Question: How can I make this layout:

This is my xml code so far:
'''
<?xml version="1.0" encoding="utf-8"?>
<LinearLayout xmlns:android="http://schemas.android.com/apk/res/android"
android:layout_width="fill_parent"
android:layout_height="fill_parent"
android:orientation="vertical">
<TextView
android:id="@+id/exampleText"
android:layout_width="wrap_content"
android:layout_height="wrap_content"
android:text="Push the button"
android:background="#ffff00"
android:textColor="#000000"
android:textStyle="bold"
android:paddingLeft="5dip"
android:paddingRight="5dip"
android:layout_weight="1"/>
<Button
android:id="@+id/exampleButton"
android:layout_width="fill_parent"
android:layout_height="wrap_content"
android:text="The button"
android:layout_weight="1"/>
</LinearLayout>
'''
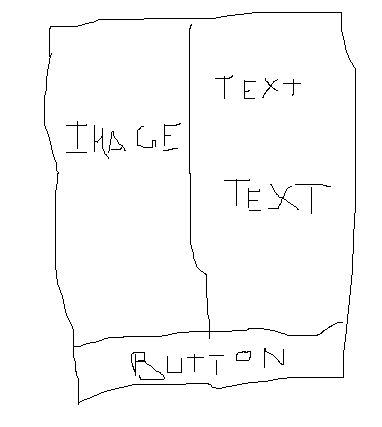
Answer: You made me laugh with your drawing thanks:) BTW you can do that with a textView and a button like below:
'''
<?xml version="1.0" encoding="utf-8"?>
<LinearLayout xmlns:android="http://schemas.android.com/apk/res/android"
android:layout_width="match_parent"
android:layout_height="match_parent"
android:orientation="vertical" >
<TextView
android:layout_width="match_parent"
android:layout_height="0dp"
android:layout_weight="1"
android:drawableLeft="@drawable/ic_launcher"
android:text="dummy text 1
dummy text 2"
android:gravity="center"/>
<Button
android:id="@+id/dummyButton"
android:layout_width="match_parent"
android:layout_height="wrap_content"
android:text="dummy" />
</LinearLayout>
'''
Or something more complex:
'''
<?xml version="1.0" encoding="utf-8"?>
<LinearLayout xmlns:android="http://schemas.android.com/apk/res/android"
android:layout_width="match_parent"
android:layout_height="match_parent"
android:orientation="vertical" >
<LinearLayout
android:layout_width="match_parent"
android:layout_height="0dp"
android:layout_weight="1"
android:orientation="horizontal" >
<ImageView
android:id="@+id/dummyImageView"
android:layout_width="0dp"
android:layout_height="match_parent"
android:layout_weight="1"
android:background="#58FA58"/>
<LinearLayout
android:layout_width="0dp"
android:layout_height="match_parent"
android:layout_weight="1"
android:orientation="vertical" >
<TextView
android:id="@+id/myDummyTextView1"
android:layout_width="match_parent"
android:layout_height="0dp"
android:layout_weight="1"
android:background="#DF013A" />
<TextView
android:id="@+id/myDummyTextView2"
android:layout_width="match_parent"
android:layout_height="0dp"
android:layout_weight="1"
android:background="#2EFEF7" />
</LinearLayout>
</LinearLayout>
<Button
android:id="@+id/dummyButton"
android:layout_width="match_parent"
android:layout_height="wrap_content"
android:text="dummy"/>
</LinearLayout>
'''
Or more efficient with relativeLayout. That will be another issue, <URL>. But I'd prefer first one if it is enough for you.